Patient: sex M, age 35
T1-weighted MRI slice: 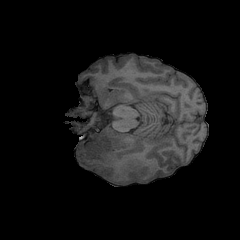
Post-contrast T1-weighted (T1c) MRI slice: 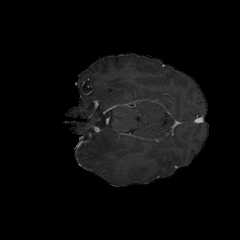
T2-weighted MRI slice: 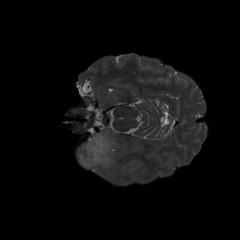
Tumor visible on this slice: yes
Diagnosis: Astrocytoma, IDH-mutant
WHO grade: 4